Current action and preconditions to check: trajectory_clear

Your task: For each precondition in the list above, predict whether it will hold at this action.

Consider the current scene as observed from the mobile robot's camera, and analyze the predicted future states of all dynamic agents (e.g., people, animals, vehicles, or any moving entities) within the NEXT SECOND.

IMPORTANT: Only answer "very likely" if you are absolutely certain—based on strong, clear evidence—that a dynamic agent will violate the precondition in the predicted future state. Do NOT answer "very likely" for unlikely, ambiguous, or low-probability risks.

Ask yourself for each precondition: Is there a high probability, with clear and convincing evidence, that the predicted future states of any dynamic agent will interfere with the predicted future state of the currently executing action within the NEXT SECOND, causing that precondition to fail?

Assess the risk level based on these predictions. Use "likely" or "very likely" if motions create a clear risk of interference.

Use "neutral" or "improbable" if agents are nearby but their predicted paths are clearly diverging or non-conflicting.

Failure Risk Categories: "very improbable", "improbable", "neutral", "likely", "very likely"

Answer Format: Output ONLY the probability_of_failure value from these categories: "very improbable", "improbable", "neutral", "likely", "very likely"

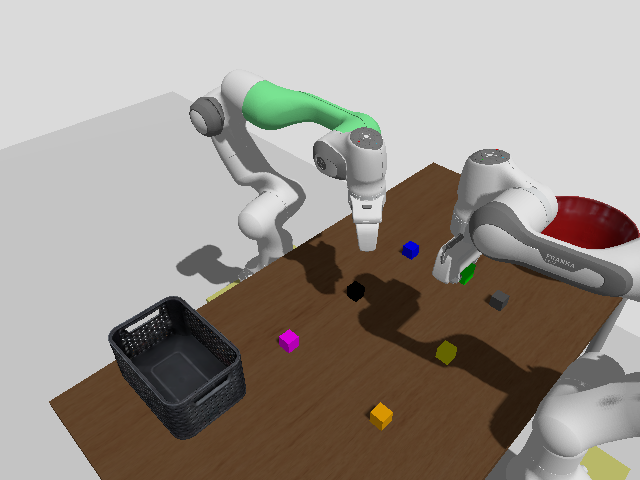

Answer: improbable